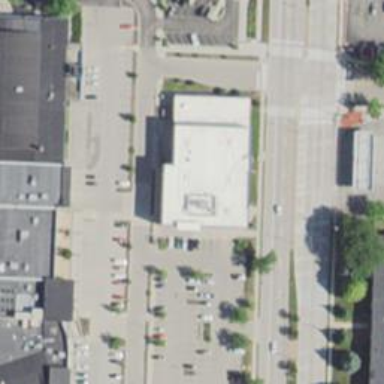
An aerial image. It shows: Clinic.